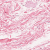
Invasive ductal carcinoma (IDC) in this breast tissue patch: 0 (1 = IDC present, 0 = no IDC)